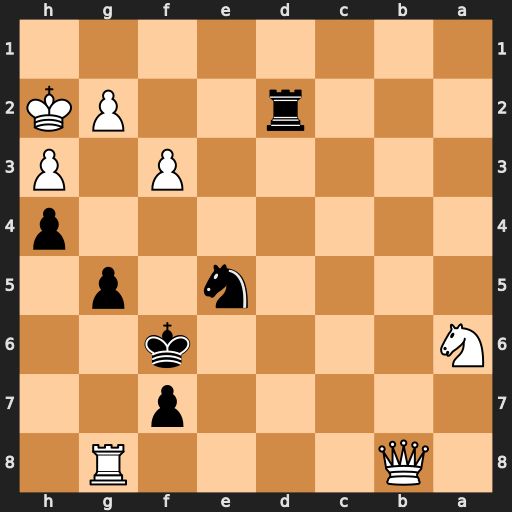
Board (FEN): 1Q4R1/5p2/N4k2/4n1p1/7p/5P1P/3r2PK/8
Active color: b
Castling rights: -
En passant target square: -
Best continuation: Nxf3+ Kh1 Rd1#